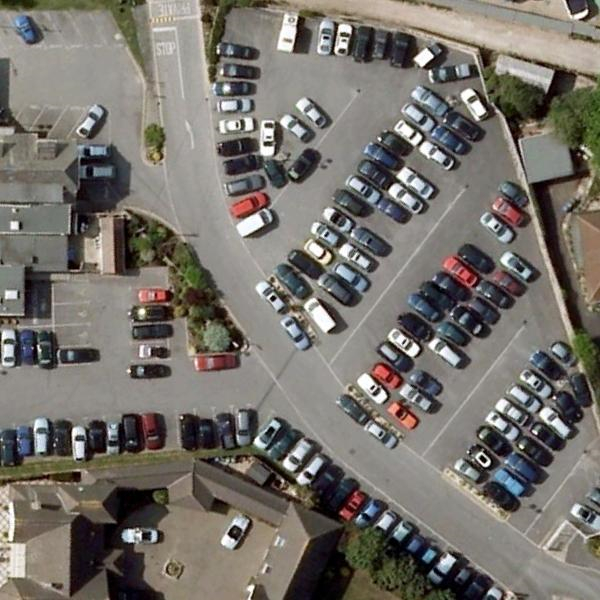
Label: Parking